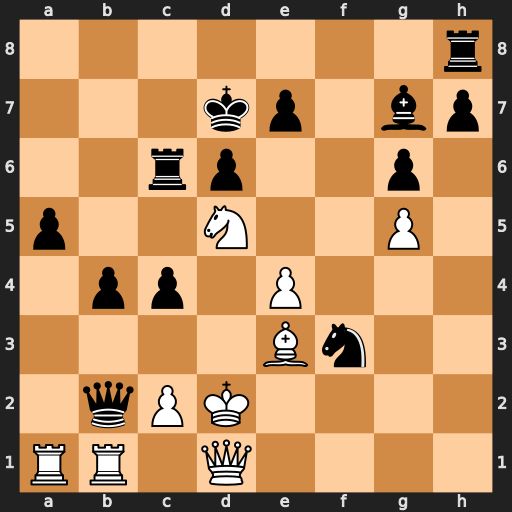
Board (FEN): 7r/3kp1bp/2rp2p1/p2N2P1/1pp1P3/4Bn2/1qPK4/RR1Q4
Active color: w
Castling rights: -
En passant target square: -
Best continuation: Qxf3 Bc3+ Kd1